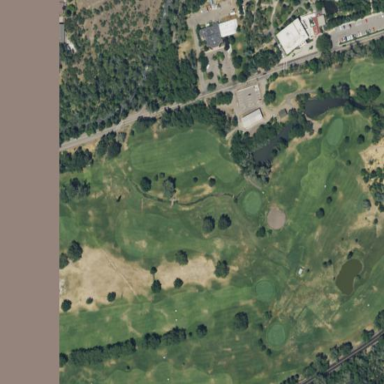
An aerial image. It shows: Golf course surrounded by greenery.